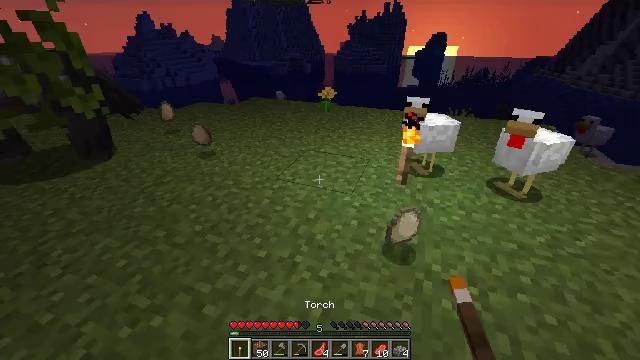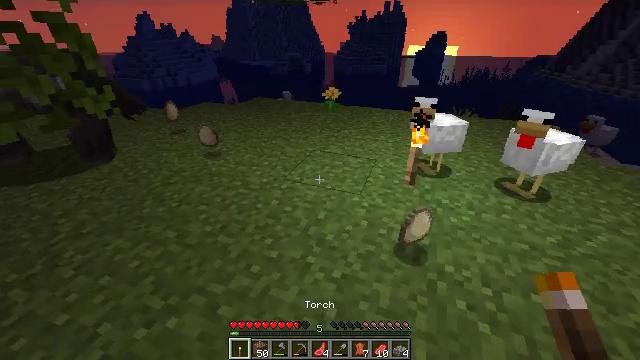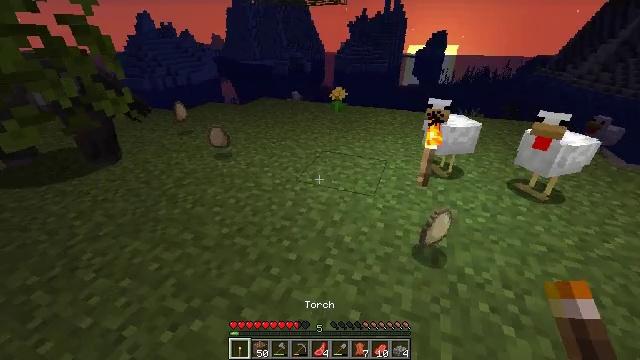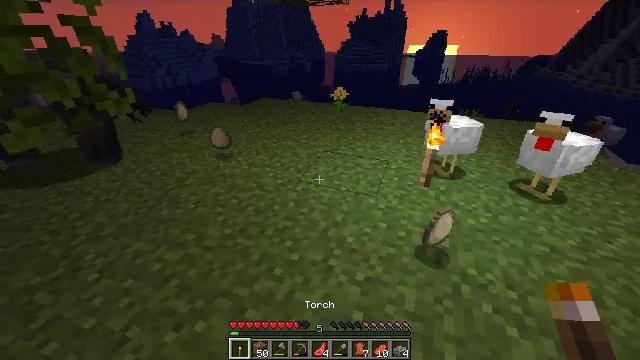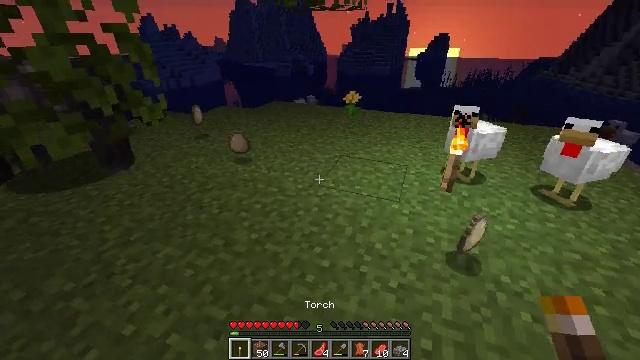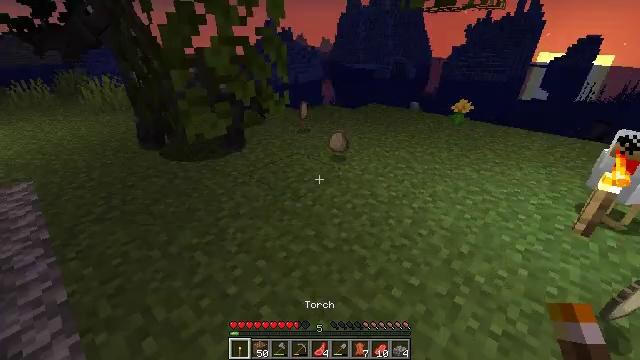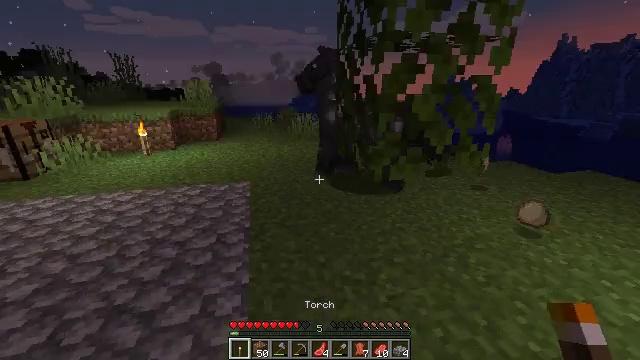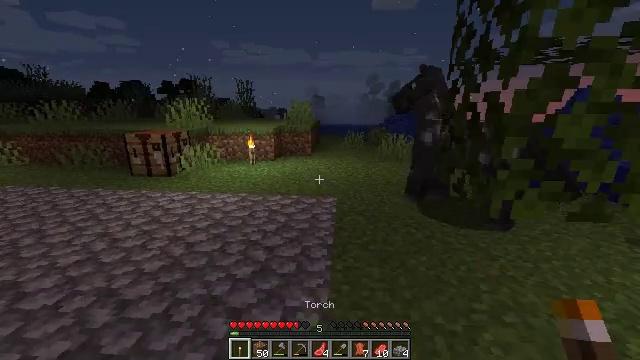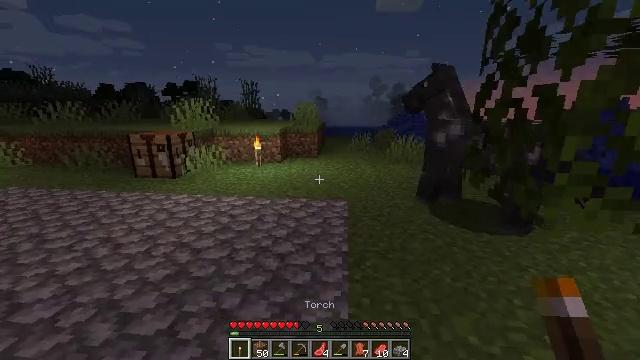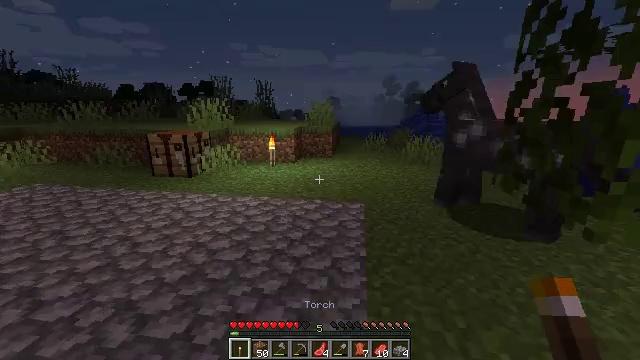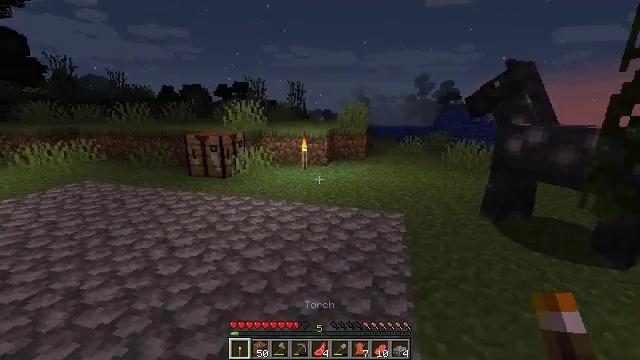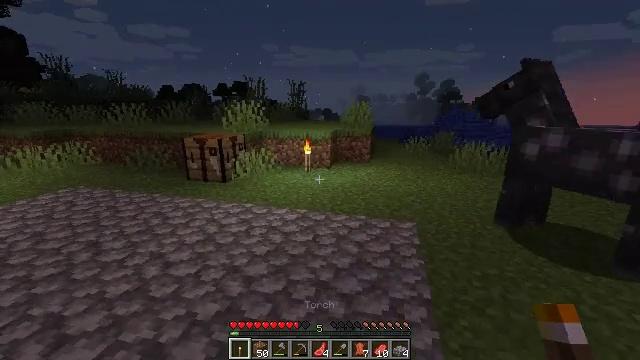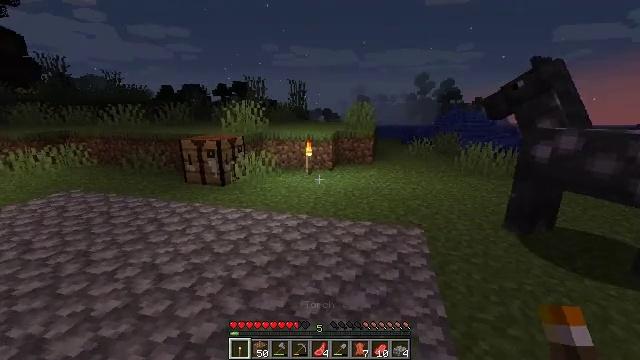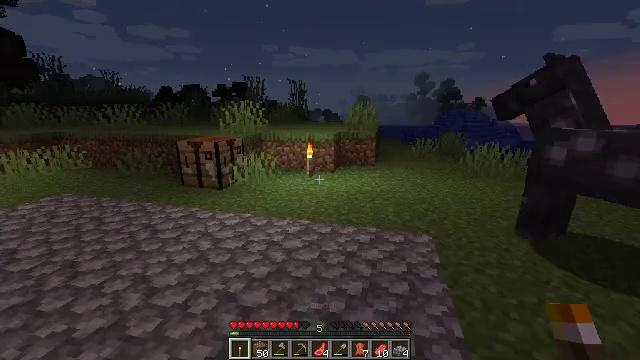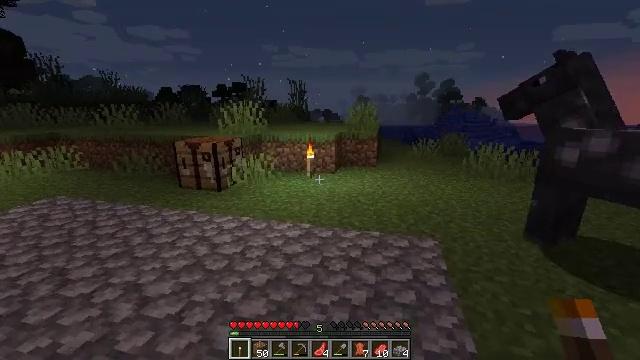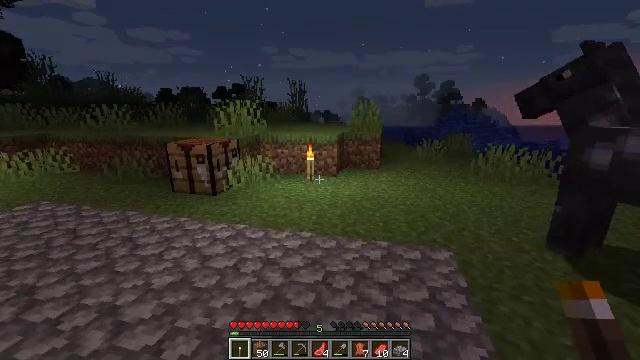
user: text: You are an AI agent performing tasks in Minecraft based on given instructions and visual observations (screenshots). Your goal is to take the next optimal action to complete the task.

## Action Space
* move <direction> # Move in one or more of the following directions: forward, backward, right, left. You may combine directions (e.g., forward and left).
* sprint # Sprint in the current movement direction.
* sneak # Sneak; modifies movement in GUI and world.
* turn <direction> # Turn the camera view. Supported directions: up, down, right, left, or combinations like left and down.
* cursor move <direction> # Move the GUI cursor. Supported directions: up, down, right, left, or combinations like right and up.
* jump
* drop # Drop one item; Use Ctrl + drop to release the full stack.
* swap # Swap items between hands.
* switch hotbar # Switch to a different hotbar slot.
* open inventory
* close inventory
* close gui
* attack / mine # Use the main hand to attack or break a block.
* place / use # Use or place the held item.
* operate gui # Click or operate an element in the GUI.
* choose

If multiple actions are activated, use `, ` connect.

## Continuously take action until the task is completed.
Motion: motion action
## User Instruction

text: Make a white bed using the crafting table.
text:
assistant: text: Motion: move left
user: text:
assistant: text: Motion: move left
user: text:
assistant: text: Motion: move left
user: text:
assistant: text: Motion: move left
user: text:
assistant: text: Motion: move left, turn left
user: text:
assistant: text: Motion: move forward and move left, turn left and up
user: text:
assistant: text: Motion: move forward and move left, turn left and up
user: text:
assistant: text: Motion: move forward and move left
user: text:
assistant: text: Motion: move forward and move left, turn left
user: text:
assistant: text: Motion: move forward, turn left
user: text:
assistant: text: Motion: move forward
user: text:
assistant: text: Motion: move forward
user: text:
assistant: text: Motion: move forward
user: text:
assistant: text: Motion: move forward
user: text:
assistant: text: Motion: move forward
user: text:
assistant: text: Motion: move forward and move left
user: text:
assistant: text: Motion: move forward and move left
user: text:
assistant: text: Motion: move forward and move left
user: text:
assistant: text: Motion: move forward and move left
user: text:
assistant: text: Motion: move forward and move left
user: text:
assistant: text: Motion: move forward and move left
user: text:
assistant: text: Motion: move forward and move left
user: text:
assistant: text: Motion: move forward and move left
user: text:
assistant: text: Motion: move forward and move left, turn right and down
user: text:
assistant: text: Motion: move forward and move left, turn right and down
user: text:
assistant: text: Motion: move forward and move left, turn right and down
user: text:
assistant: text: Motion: move left, turn right and down
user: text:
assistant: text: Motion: move left, turn right and down
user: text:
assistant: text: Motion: move left, turn right
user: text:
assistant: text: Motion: move left, turn left